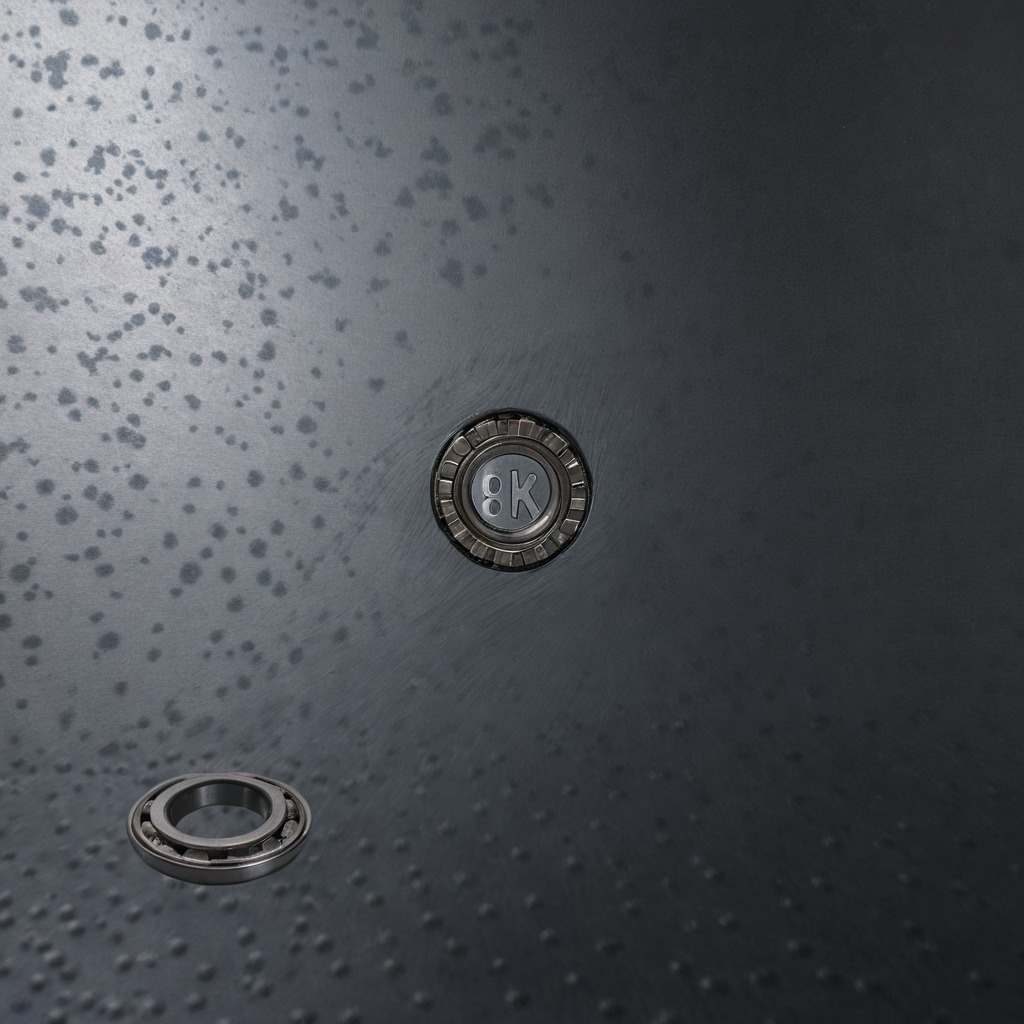
A metal ball bearing is lying on a cold steel table in a mining workshop.